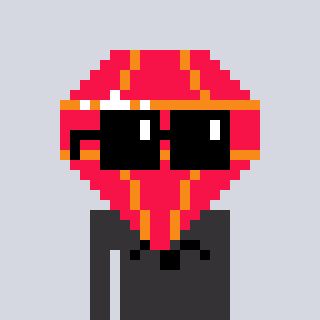
a pixel art character with square black sunglasses, a red diamond-shaped head and a grayscale-colored body on a cool background